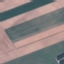
Label: AnnualCrop